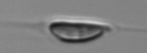
Label: Chrysochromulina